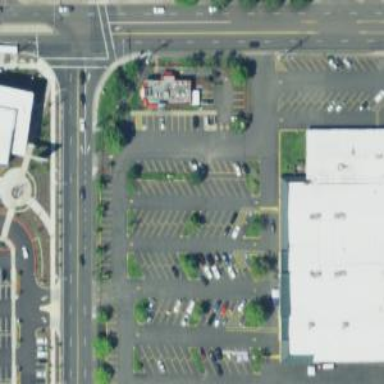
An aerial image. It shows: Parking space.